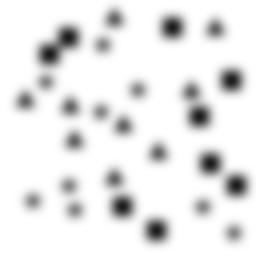
Squares: 9
Triangles: 9
Stars: 9
Total shapes: 27